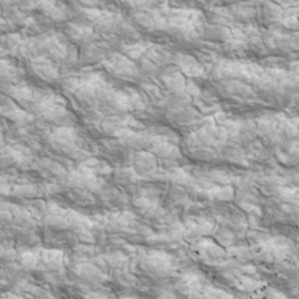
Label: non_frost